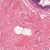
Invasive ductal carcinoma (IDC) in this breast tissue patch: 0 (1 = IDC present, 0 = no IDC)